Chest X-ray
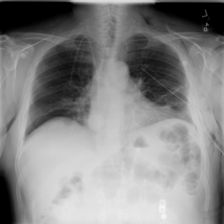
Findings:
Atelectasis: negative
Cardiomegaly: negative
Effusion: negative
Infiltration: negative
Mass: negative
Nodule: negative
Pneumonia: negative
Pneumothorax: positive
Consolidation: negative
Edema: negative
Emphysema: negative
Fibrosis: negative
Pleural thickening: negative
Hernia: negative